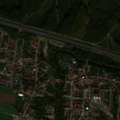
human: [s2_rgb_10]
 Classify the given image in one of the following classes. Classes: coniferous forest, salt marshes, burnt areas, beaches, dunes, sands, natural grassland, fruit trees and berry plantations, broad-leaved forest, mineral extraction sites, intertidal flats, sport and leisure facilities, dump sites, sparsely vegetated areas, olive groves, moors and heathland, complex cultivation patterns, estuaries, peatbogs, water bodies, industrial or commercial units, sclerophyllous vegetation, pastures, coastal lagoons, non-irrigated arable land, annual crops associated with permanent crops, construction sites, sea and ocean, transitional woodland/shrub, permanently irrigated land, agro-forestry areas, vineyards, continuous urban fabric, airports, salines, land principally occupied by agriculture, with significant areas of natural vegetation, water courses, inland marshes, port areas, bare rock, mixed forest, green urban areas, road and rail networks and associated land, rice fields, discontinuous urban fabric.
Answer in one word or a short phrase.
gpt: discontinuous urban fabric, non-irrigated arable land, broad-leaved forest